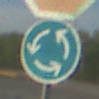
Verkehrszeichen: Kreisverkehr
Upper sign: Stop
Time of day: MorningAfternoon
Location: Outdoor (Suburban)
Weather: PartlyCloudy
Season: NotSpecified
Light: Natural